Field crop: maize
Growth stage: 2
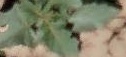
Species: datura